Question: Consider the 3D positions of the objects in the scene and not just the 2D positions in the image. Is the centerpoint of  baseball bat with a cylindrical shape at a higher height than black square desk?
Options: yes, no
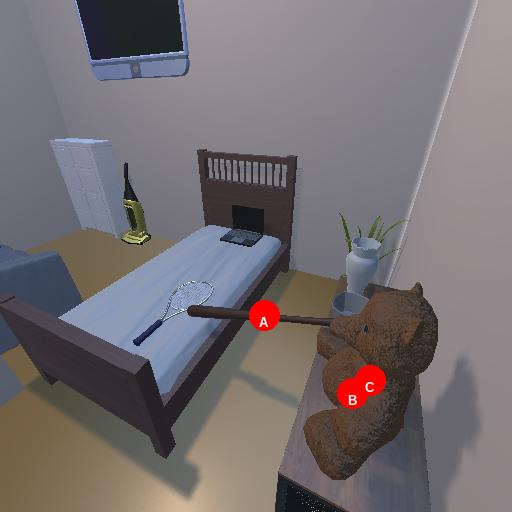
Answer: yes